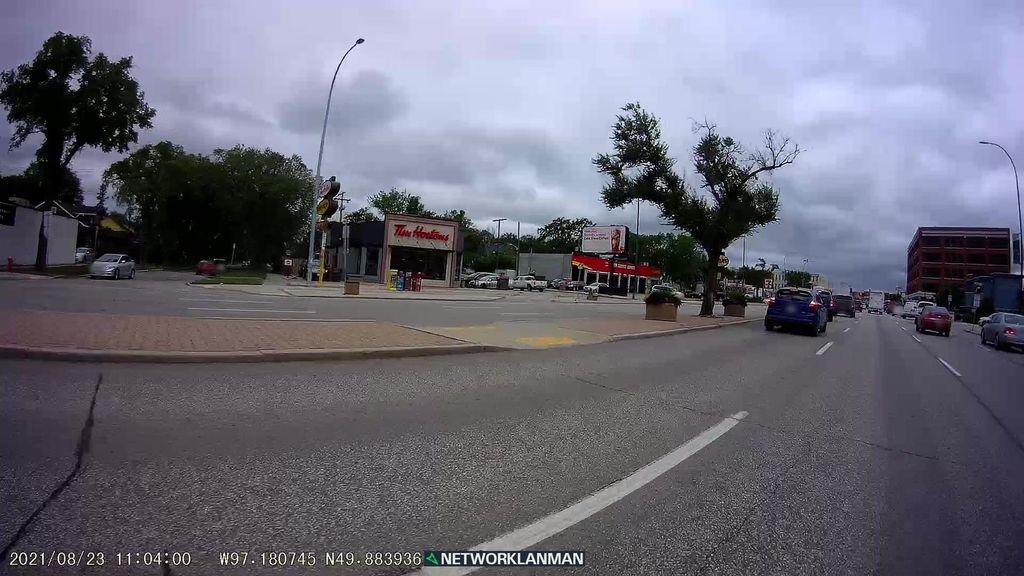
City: winnipeg